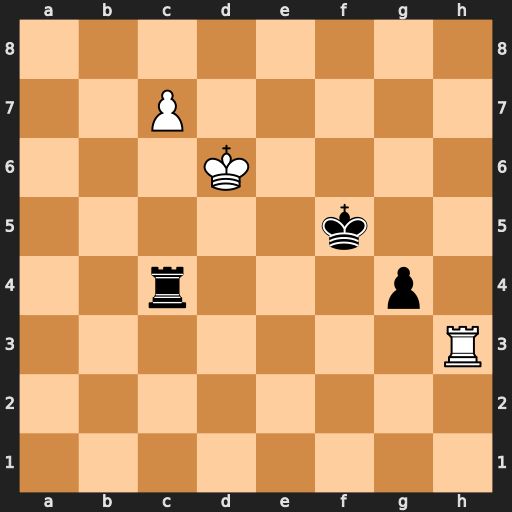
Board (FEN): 8/2P5/3K4/5k2/2r3p1/7R/8/8
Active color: w
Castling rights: -
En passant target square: -
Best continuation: Rh5+ Kf4 Rc5 Rxc5 Kxc5 g3 c8=Q